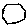
Label: hexagon